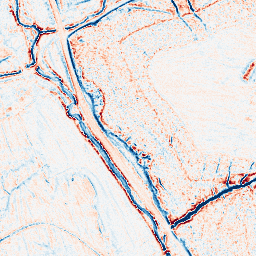
Category: edge_preserving
Decomposition family: anisotropic_diffusion
Decomposition parameters: iterations: 10
kappa: 10
gamma: 0.15
Upsampling method: regularized
Upsampling parameters: scale: 2
lambda_reg: 0.01
Upsampling scale: 2